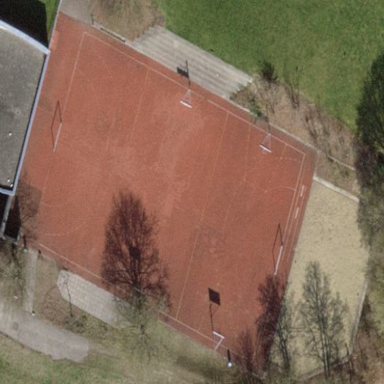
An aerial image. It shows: Multi-sport pitch on leisure land.